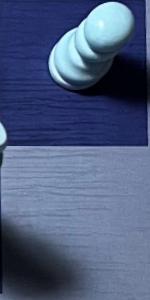
Label: Empty